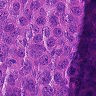
Metastatic tissue present: yes